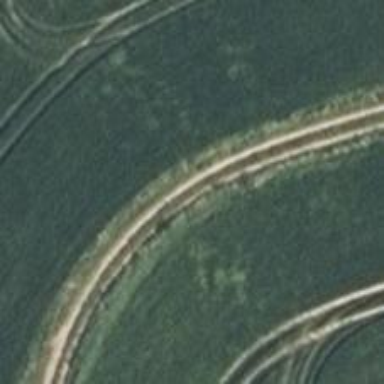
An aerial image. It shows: Track with grade3 tracktype.